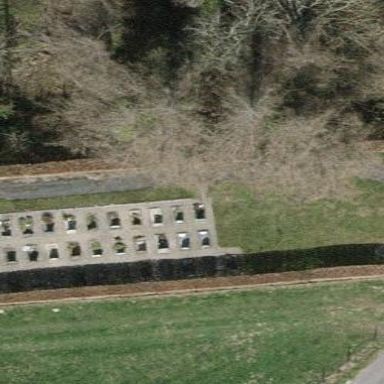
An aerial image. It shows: Cemetery.